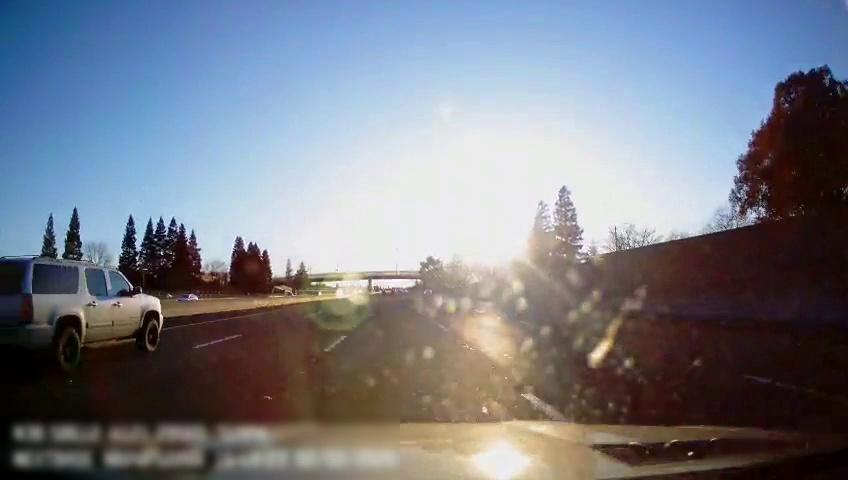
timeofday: Day
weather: Sunny
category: Drivable Space
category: Vehicles | Car
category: Vehicles | SUV
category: Vehicles | SUV
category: Lanes | Alternate Lane
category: Lanes | Alternate Lane
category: Lanes | Current Lane
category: Lanes | Current Lane
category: Lanes | Alternate Lane